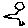
Label: bird